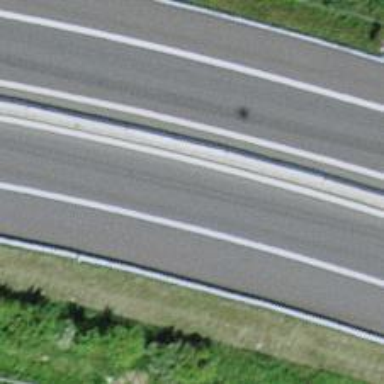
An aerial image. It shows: Asphalt motorway link.